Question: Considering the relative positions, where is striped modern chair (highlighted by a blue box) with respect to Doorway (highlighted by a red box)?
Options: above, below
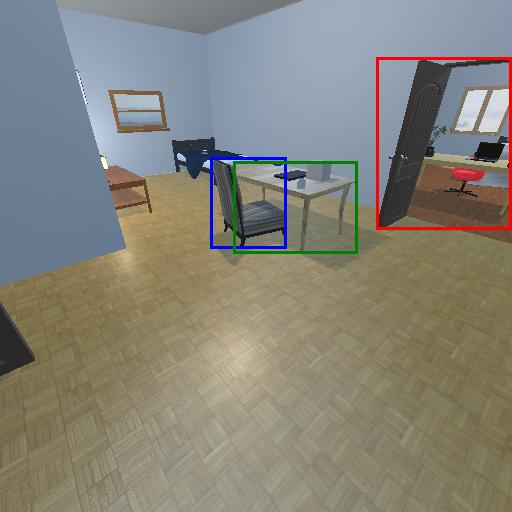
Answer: above